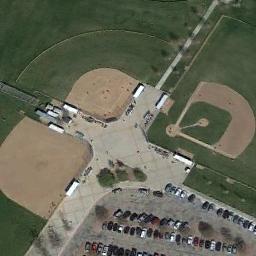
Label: baseball_diamond